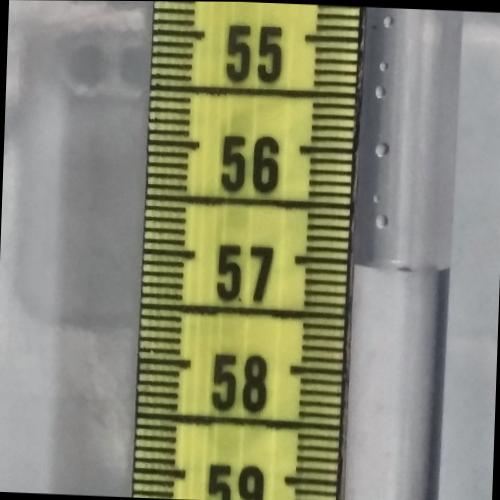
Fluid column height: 57.0 cm